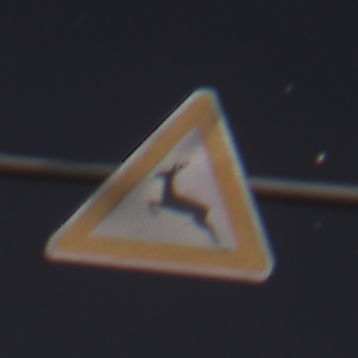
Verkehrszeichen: WildwechselRechts
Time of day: Night
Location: Outdoor (Nature)
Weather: Clear
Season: NotSpecified
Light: Natural